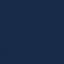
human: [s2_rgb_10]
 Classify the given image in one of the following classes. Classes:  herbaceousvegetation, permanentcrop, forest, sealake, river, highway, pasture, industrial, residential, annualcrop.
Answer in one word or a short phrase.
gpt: SeaLake